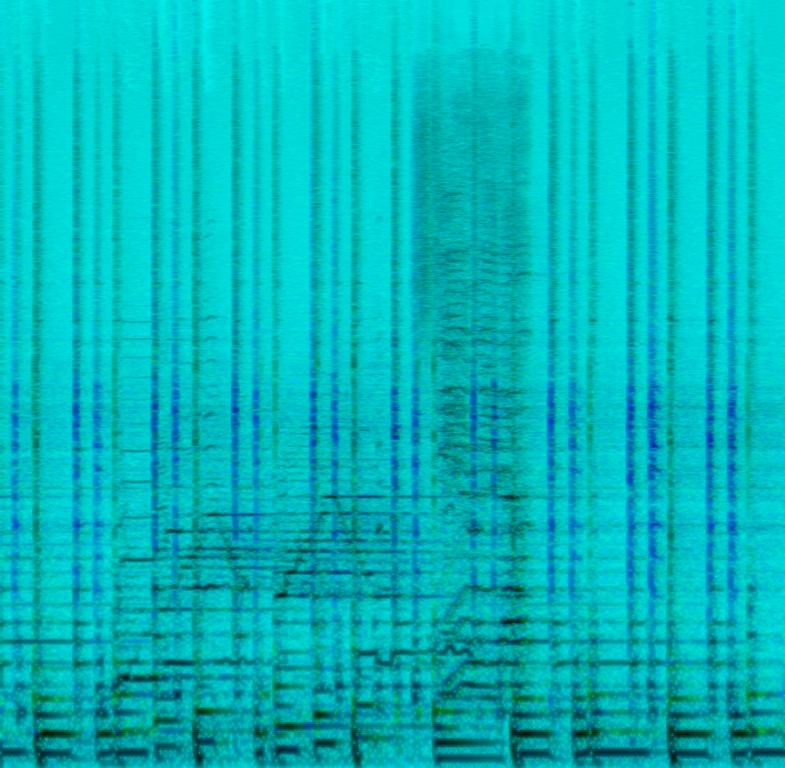
Chill, tropical roots reggae music from the 1970's featuring a male vocalist, vocal harmonies, off beat guitar strums, phaser effect, a reggae drum beat and a simple bass part.